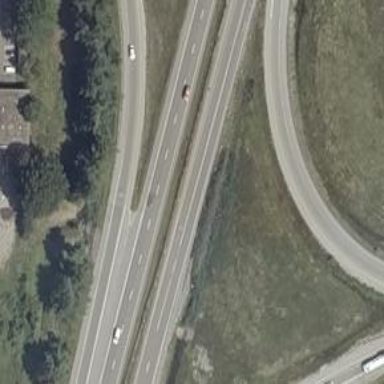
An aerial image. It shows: Asphalt motorway link.